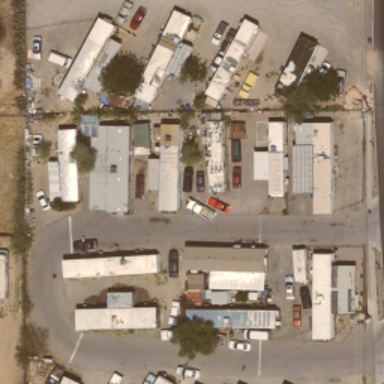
Many mobile homes are arranged haphazardly in the mobile home park .